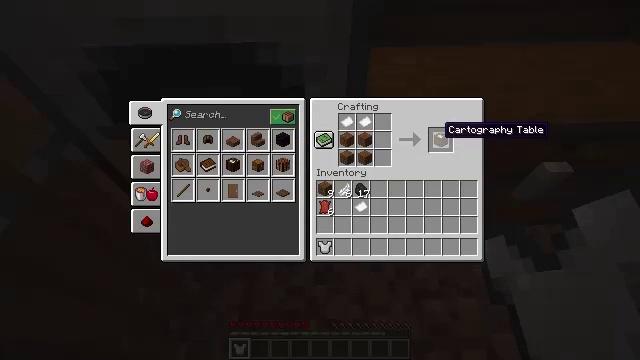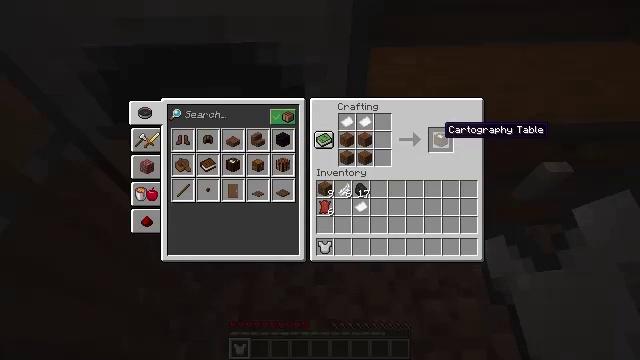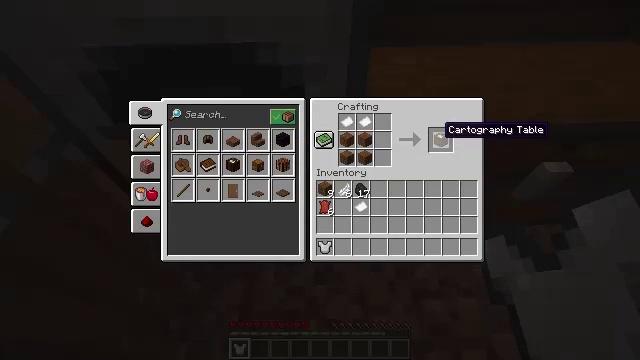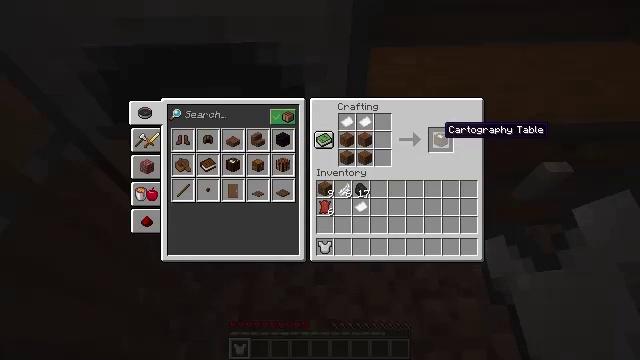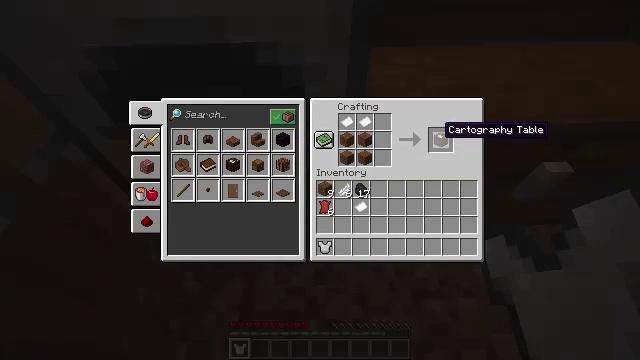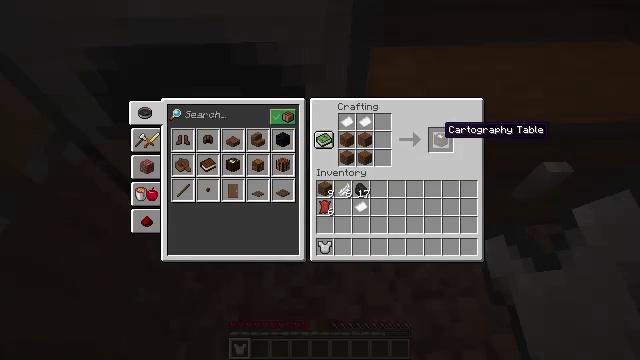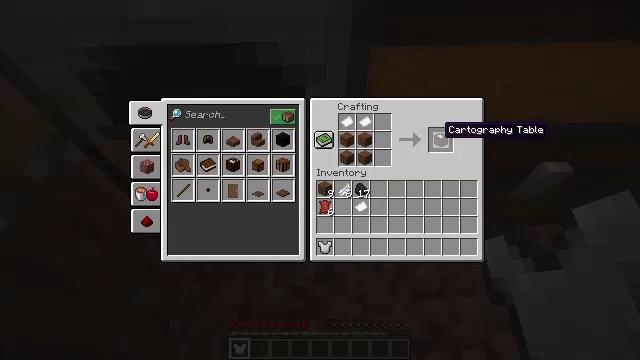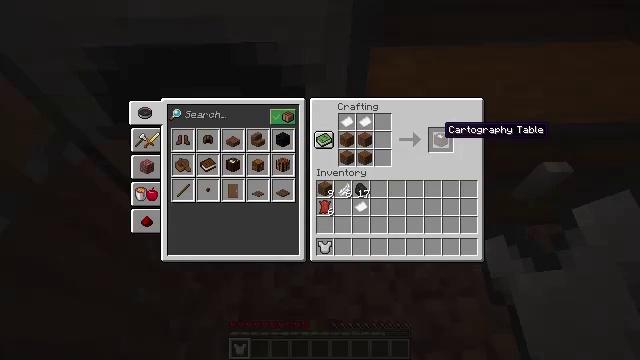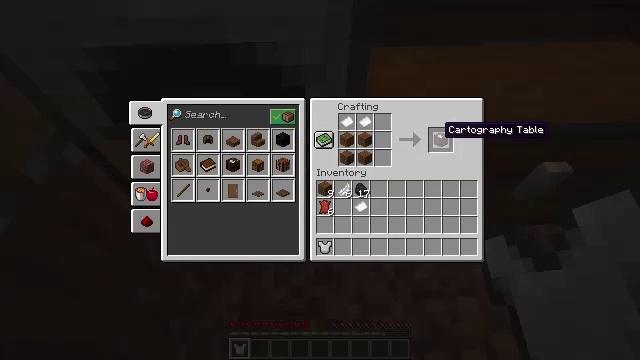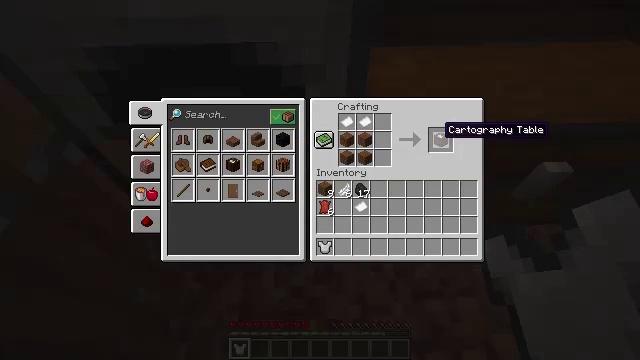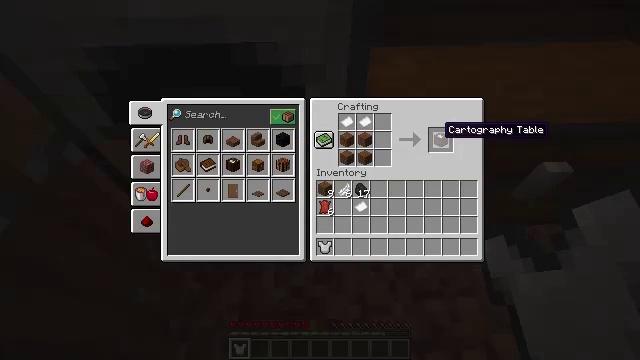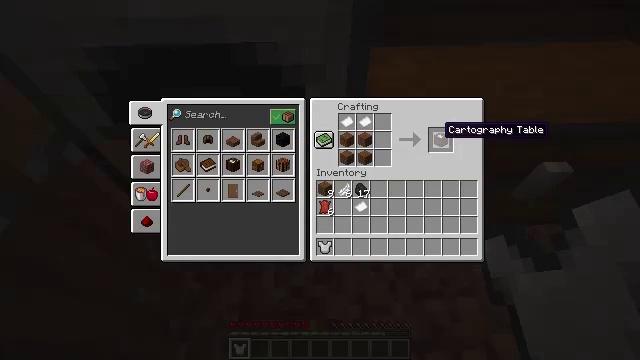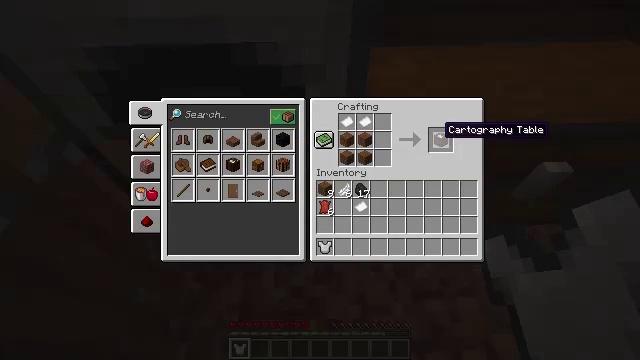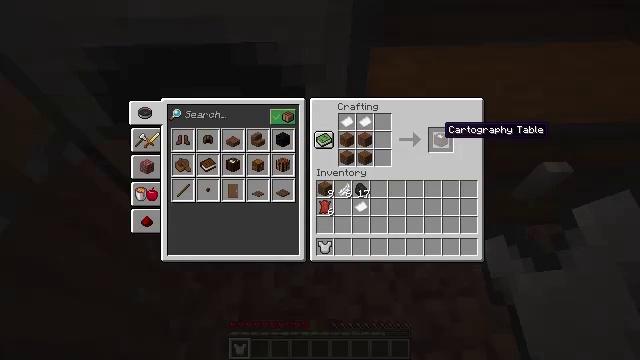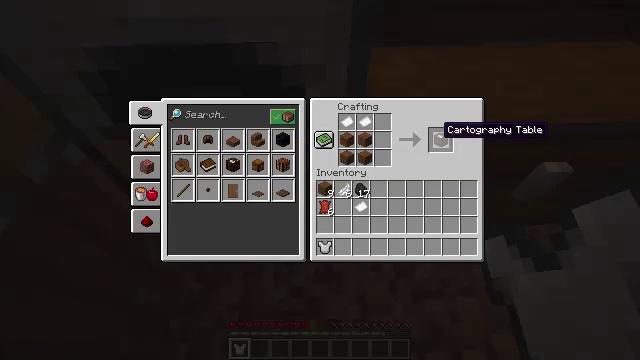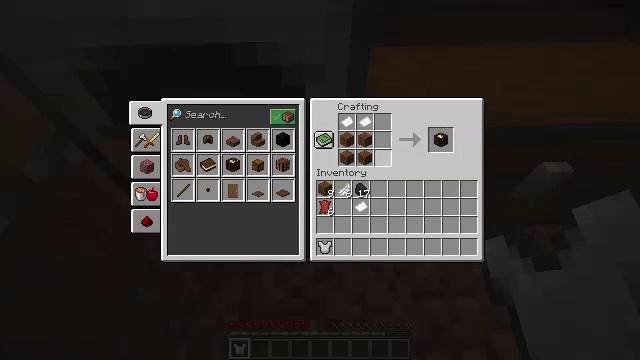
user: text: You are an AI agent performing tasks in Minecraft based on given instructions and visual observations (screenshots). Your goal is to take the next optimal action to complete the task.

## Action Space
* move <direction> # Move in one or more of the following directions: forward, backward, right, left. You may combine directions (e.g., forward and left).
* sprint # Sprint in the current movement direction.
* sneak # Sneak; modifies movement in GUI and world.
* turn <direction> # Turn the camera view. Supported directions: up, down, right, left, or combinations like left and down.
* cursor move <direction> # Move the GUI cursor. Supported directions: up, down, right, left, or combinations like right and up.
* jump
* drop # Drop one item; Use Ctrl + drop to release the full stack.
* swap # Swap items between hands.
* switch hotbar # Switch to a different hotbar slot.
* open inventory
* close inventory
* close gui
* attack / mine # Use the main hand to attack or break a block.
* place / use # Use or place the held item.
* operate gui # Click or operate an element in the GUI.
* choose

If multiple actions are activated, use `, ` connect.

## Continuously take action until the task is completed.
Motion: motion action
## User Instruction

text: Craft a leather helmet.
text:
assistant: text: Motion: no_op
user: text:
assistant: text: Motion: no_op
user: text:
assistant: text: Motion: no_op
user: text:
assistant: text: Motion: no_op
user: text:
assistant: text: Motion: no_op
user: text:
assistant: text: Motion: no_op
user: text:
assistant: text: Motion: no_op
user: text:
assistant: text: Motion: no_op
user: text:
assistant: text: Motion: no_op
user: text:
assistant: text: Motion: no_op
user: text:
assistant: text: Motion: no_op
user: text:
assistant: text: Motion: no_op
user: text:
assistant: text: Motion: no_op
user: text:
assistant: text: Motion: no_op
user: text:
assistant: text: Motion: cursor move left and down
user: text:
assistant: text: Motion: cursor move left and down
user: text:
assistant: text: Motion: no_op
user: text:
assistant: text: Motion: no_op
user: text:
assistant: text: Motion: cursor move left
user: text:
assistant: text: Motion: cursor move left
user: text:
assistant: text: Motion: cursor move left
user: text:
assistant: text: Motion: cursor move left
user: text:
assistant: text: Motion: no_op
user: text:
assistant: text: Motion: no_op
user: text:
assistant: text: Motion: no_op
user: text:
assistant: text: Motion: no_op
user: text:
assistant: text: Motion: no_op
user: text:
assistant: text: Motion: no_op
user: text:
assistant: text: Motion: no_op
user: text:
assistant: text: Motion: no_op